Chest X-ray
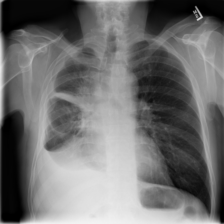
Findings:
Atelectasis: negative
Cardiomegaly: negative
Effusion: positive
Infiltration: negative
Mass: negative
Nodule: negative
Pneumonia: negative
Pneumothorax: negative
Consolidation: negative
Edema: negative
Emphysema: negative
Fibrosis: negative
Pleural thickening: negative
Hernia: negative